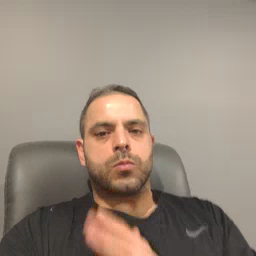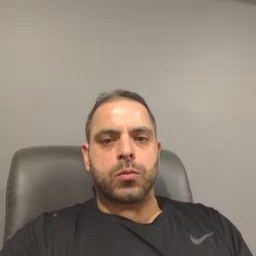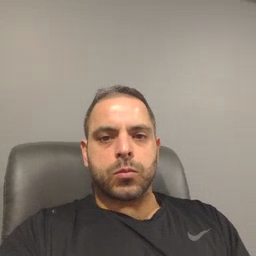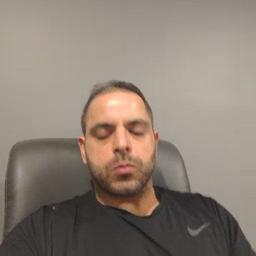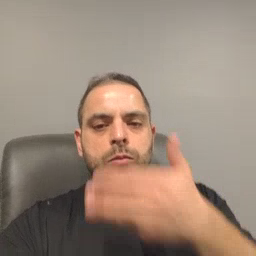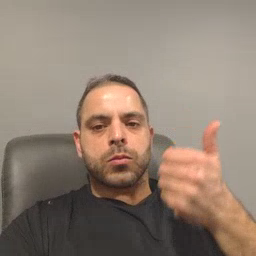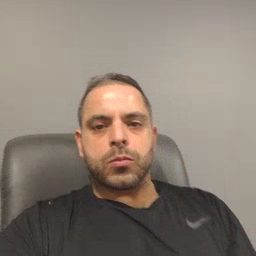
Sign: better